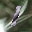
Label: 1